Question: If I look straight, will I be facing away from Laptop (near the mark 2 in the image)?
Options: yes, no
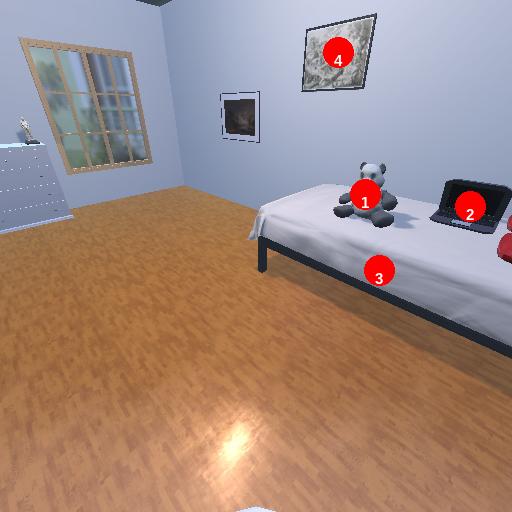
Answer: yes